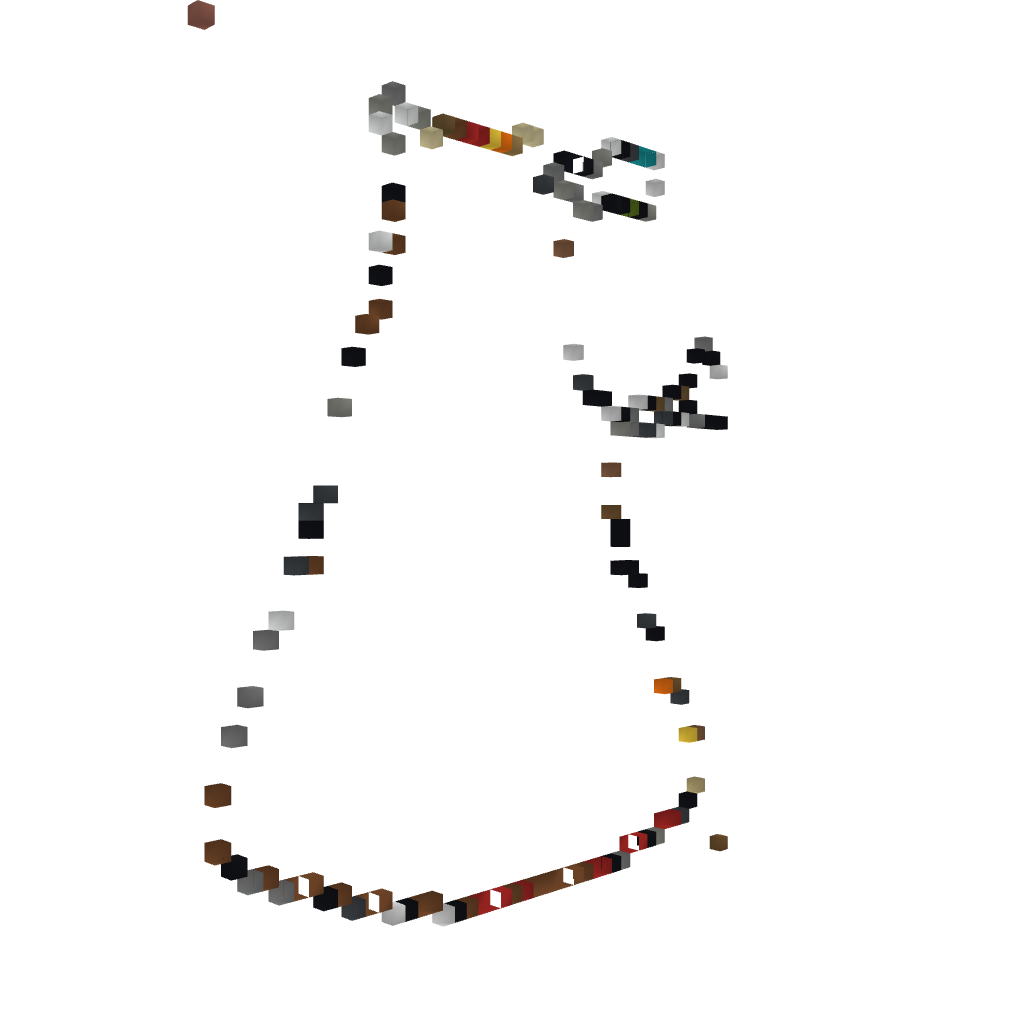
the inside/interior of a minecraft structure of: Dalek Pixel Art